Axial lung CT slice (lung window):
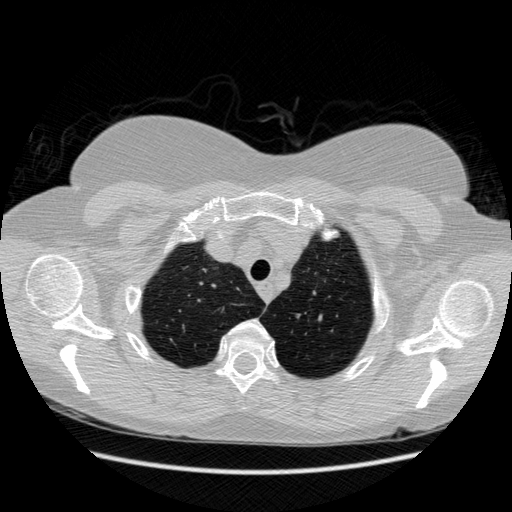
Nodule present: no